【题型】填空题　【知识点】平面几何　【难度】easy
正方形草地 \(ABCD\) 边长 \(1.2\)，\(E\) 到 \(AB\)、\(AD\) 距离为 \(0.2\)，\(F\) 到 \(BC\)、\(CD\) 距离为 \(0.4\)，有个圆形通道经过 \(E\)、\(F\)，且经过 \(AD\) 上一点，求圆形通道的周长 \underline{\quad\quad}。（精确到0.01）

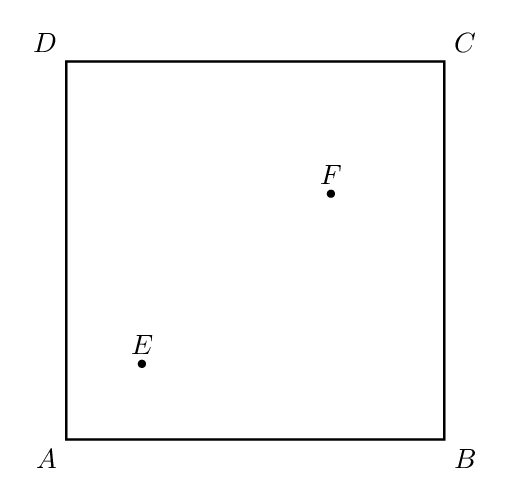
【解答】
【答案】2.73

【分析】利用给定条件求解圆的半径，再求周长即可。

【详解】如图，以 \(A\) 为原点建系，易知 \(E(0.2,0.2)\)，\(F(0.8,0.8)\)，连接 \(EF\)，

不妨设 \(EF\) 中点为 \(M(0.5,0.5)\)，直线 \(EF\) 中垂线所在直线方程为 \(y - 0.5 = -(x - 0.5)\)，
化简得 \(y = -x + 1\)，所以圆心为 \((a, -a + 1)\)，半径为 \(a\)，且经过 \(E,F\) 点，

即 \((a - 0.2)^2 + (-a + 1 - 0.2)^2 = a^2\)，化简得 \(a^2 - 2a + 0.68 = 0\)，
解得
\[
a = \frac{2 \pm \sqrt{1.28}}{2} = 1 \pm \sqrt{0.32} = 1 \pm \frac{2\sqrt{2}}{5},
\]
结合题意可得 \(a = 1 - \frac{2\sqrt{2}}{5} \approx 0.434\)，故圆的周长为 \(C = 2\pi a \approx 2.73\)。

故答案为：2.73
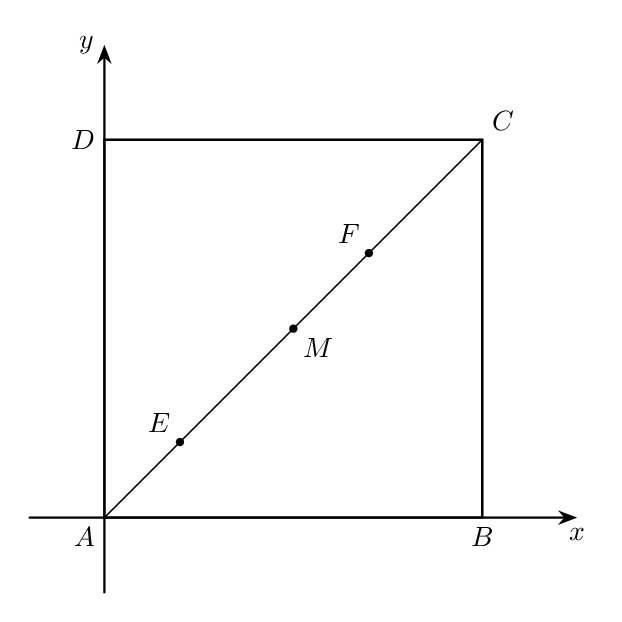